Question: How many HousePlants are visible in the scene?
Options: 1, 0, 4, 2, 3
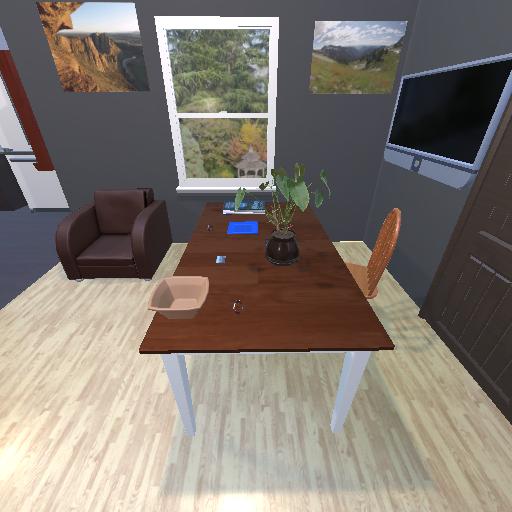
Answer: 1